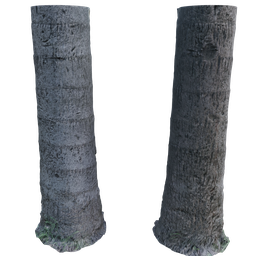
Label: nature